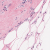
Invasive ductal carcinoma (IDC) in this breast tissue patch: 1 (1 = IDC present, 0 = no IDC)